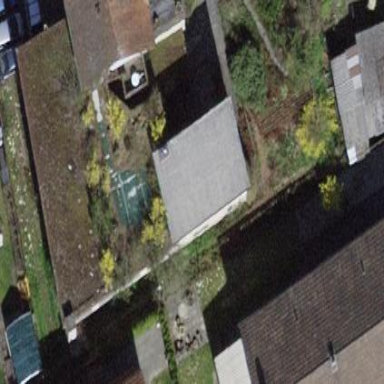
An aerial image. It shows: Garage.